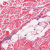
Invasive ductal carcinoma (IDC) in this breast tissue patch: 0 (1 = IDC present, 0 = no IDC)